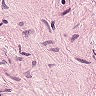
Metastatic tissue present: no